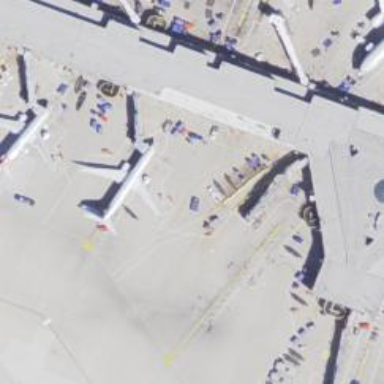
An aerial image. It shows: Terminal building at airport.